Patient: sex M, age 65
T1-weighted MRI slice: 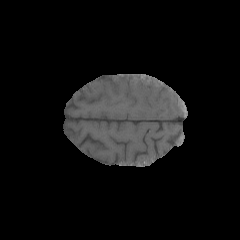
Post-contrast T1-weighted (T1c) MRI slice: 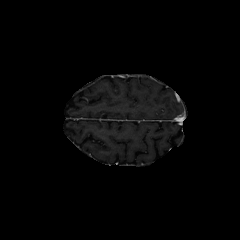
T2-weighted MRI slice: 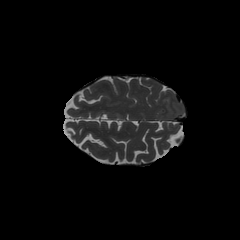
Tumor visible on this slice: no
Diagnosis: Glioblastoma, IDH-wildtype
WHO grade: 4